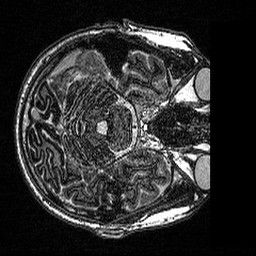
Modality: MP2RAGE
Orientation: axial
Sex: male
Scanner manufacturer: siemens
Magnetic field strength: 3 T
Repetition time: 5 s
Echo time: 0.00292 s